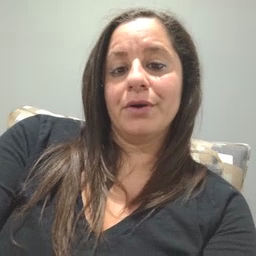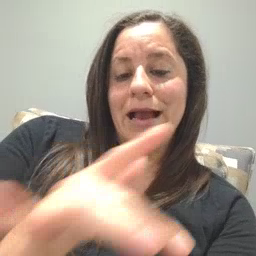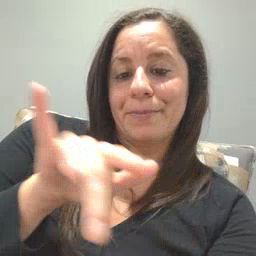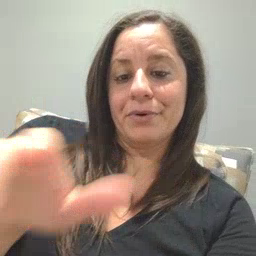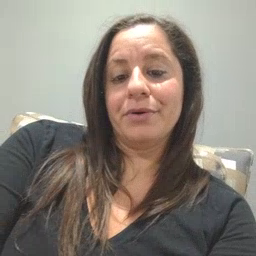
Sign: empty